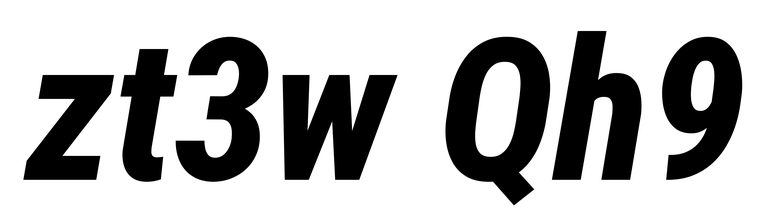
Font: Roboto-Italic_Condensed_ExtraBold_Italic